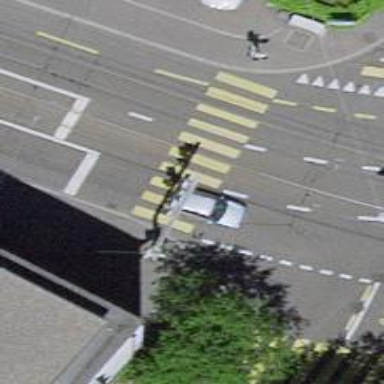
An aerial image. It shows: Kerb serving as barrier.